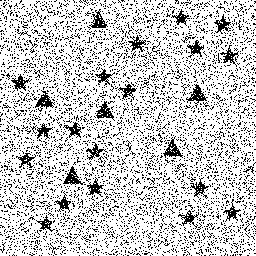
Squares: 0
Triangles: 6
Stars: 18
Total shapes: 24